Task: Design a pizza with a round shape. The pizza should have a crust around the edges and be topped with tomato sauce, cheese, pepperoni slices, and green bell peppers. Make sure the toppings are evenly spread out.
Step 141:
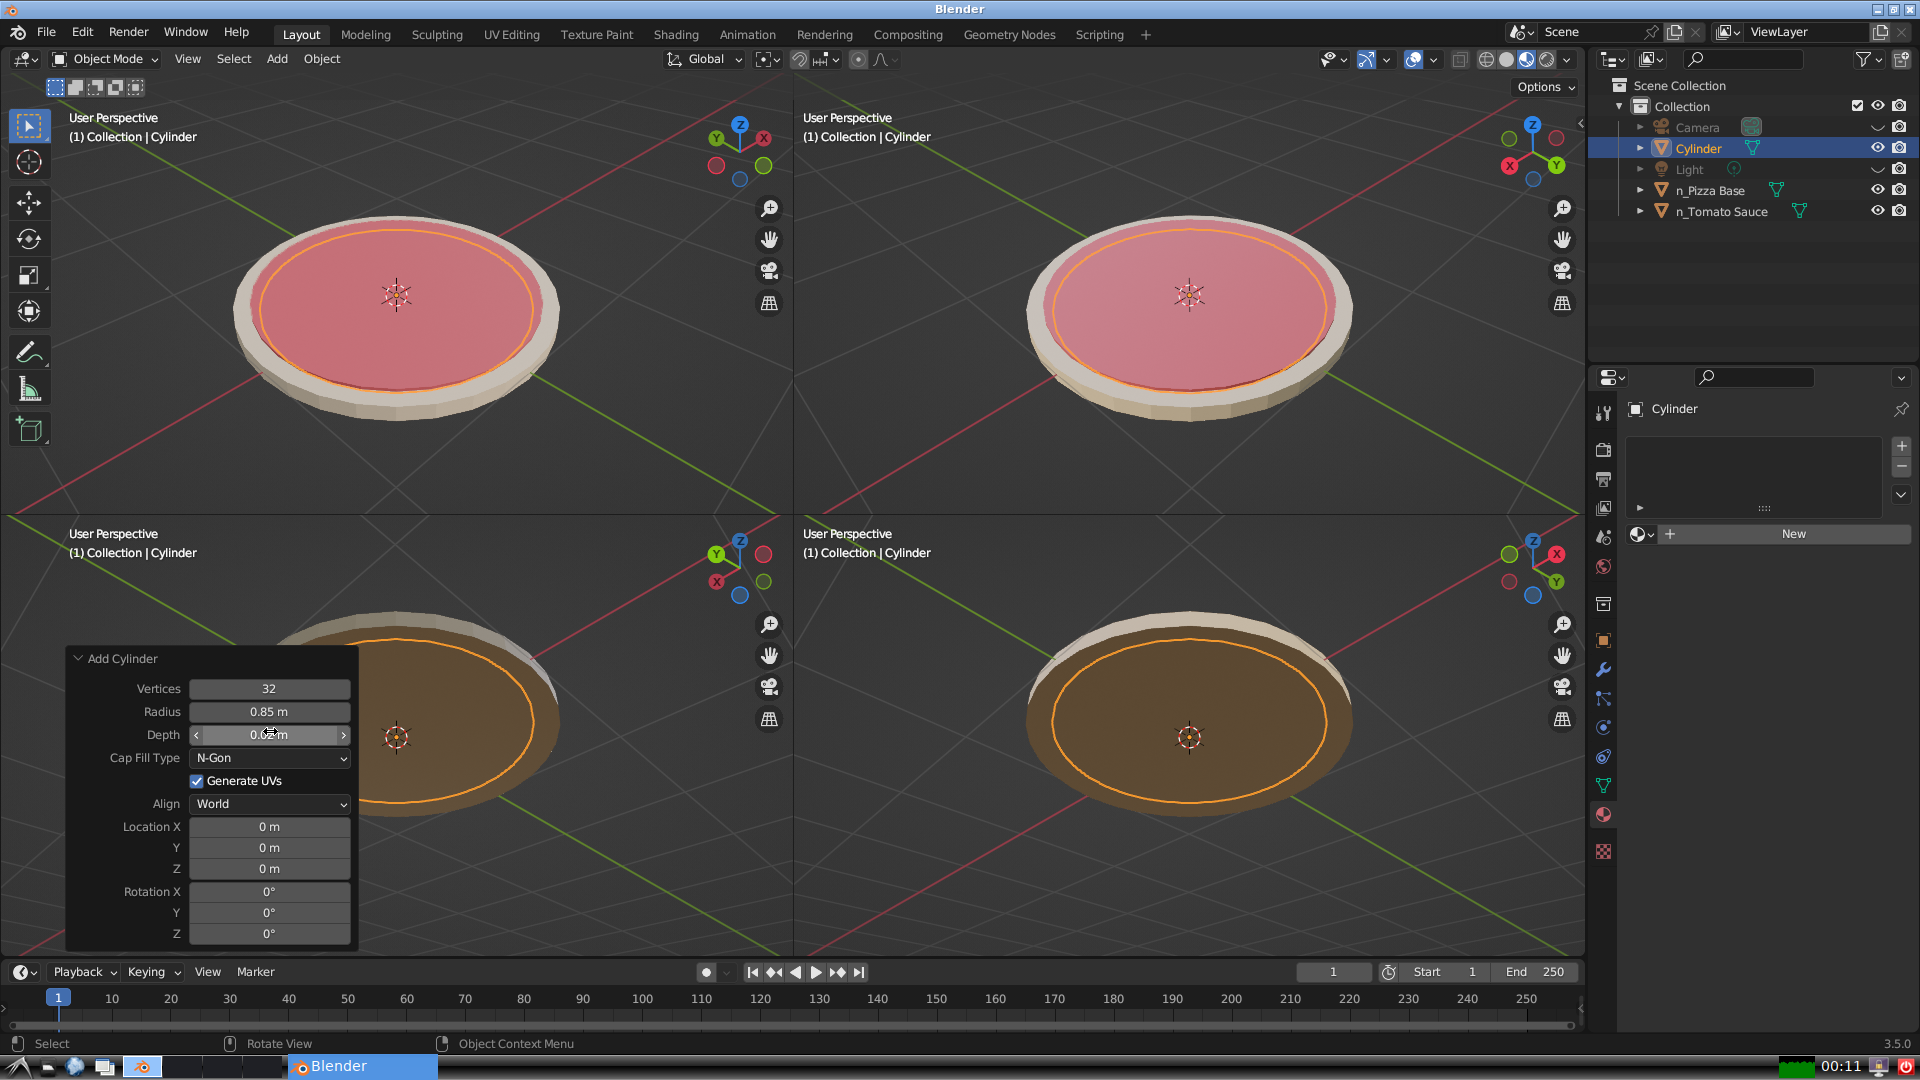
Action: {"mouse_move": [270, 824]}